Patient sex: M
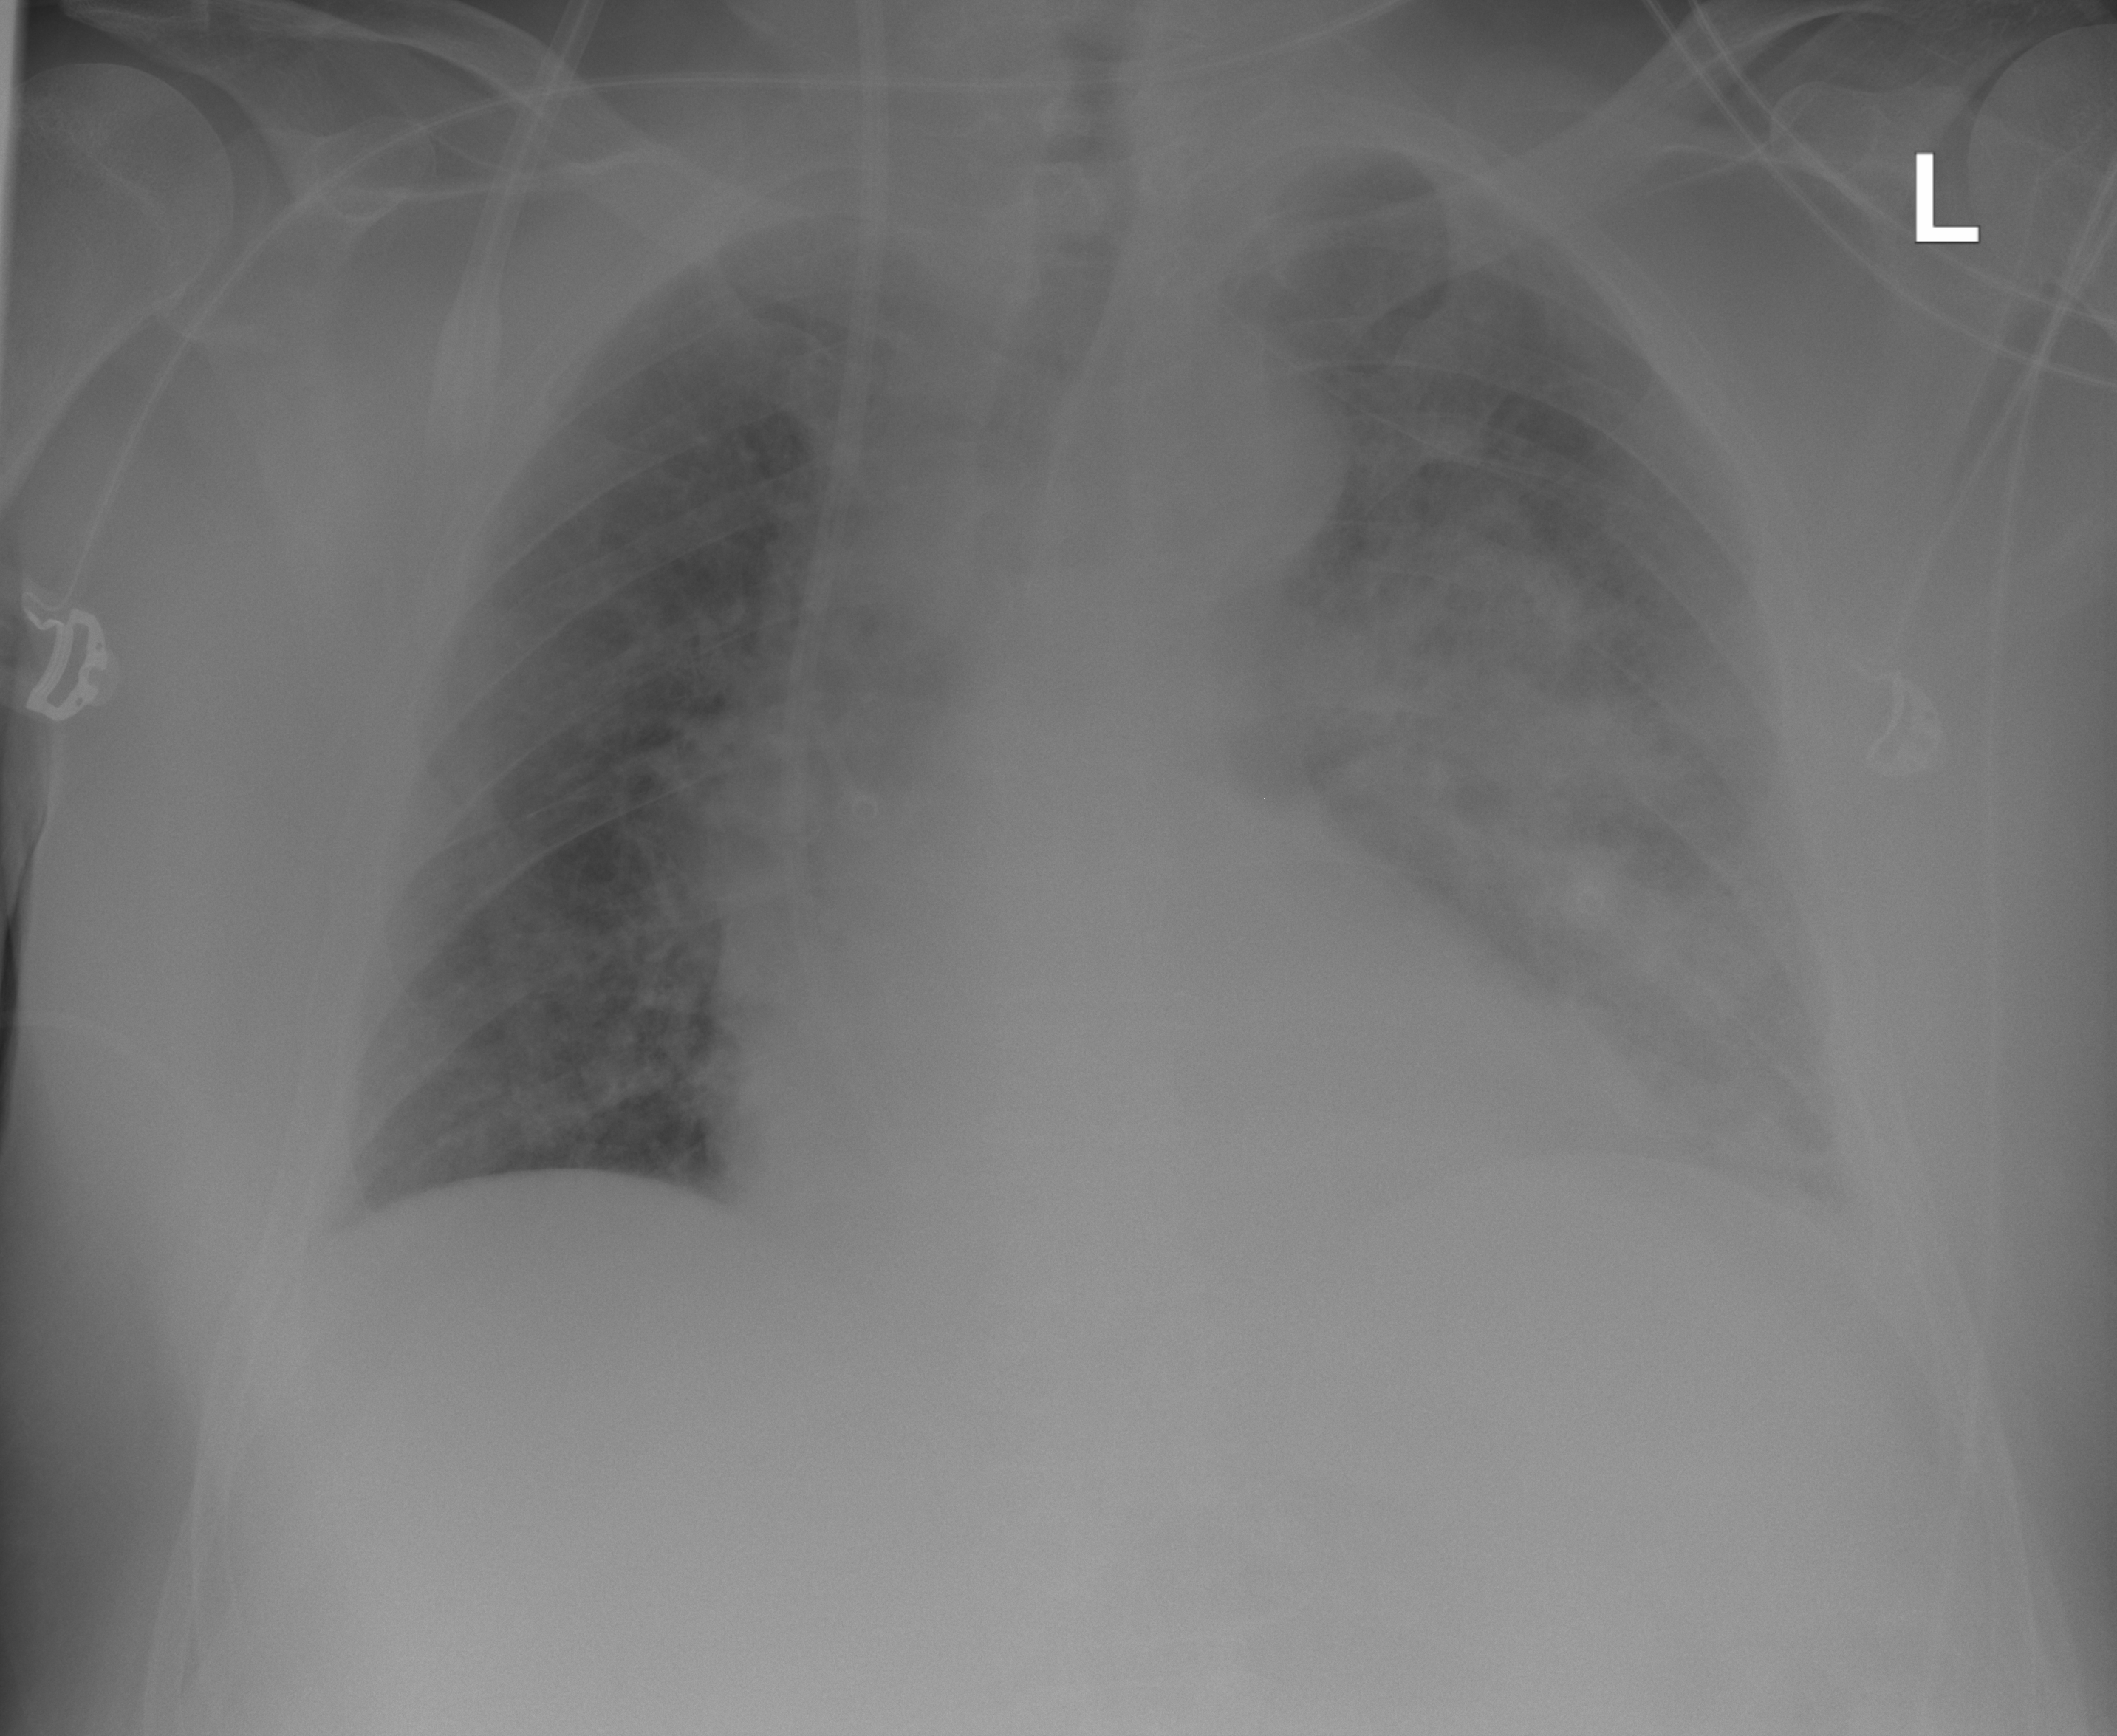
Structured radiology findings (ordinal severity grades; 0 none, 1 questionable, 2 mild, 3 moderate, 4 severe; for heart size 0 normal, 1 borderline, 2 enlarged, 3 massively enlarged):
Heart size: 2
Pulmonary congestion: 0
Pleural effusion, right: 0
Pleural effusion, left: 2
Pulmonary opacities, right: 0
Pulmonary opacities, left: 3
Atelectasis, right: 0
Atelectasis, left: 2